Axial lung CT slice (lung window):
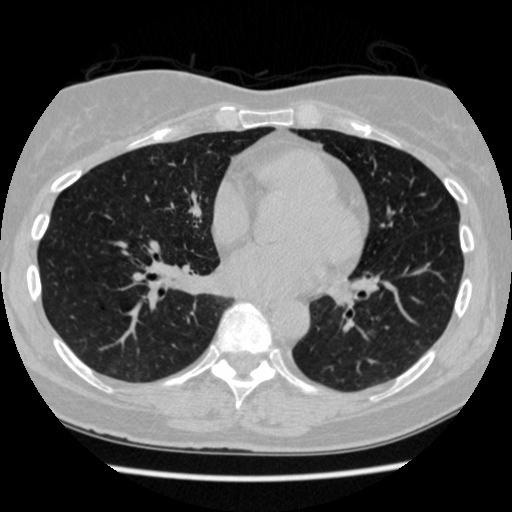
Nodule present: no